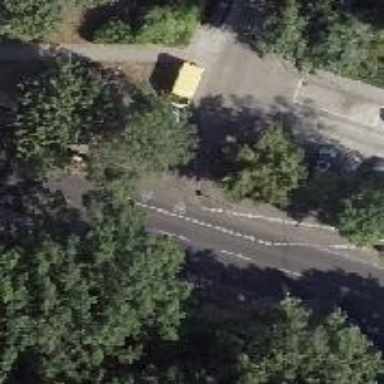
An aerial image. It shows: Unmarked road crossing.